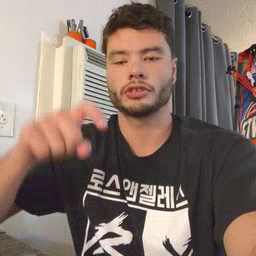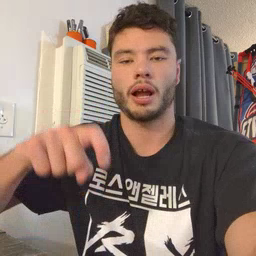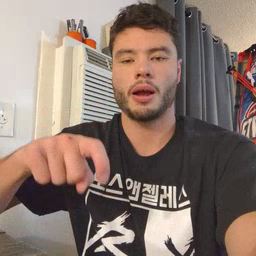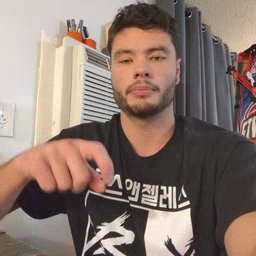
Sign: time